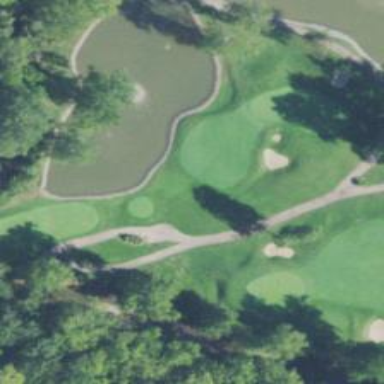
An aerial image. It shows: Path designed for golf carts.